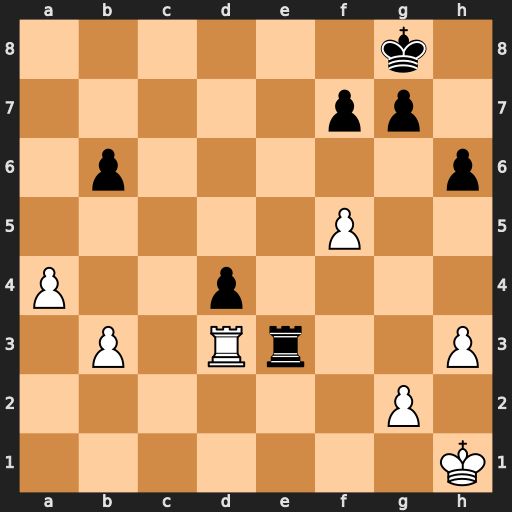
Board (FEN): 6k1/5pp1/1p5p/5P2/P2p4/1P1Rr2P/6P1/7K
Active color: w
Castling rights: -
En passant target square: -
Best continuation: Rxe3 dxe3 Kg1 e2 Kf2 e1=Q+ Kxe1